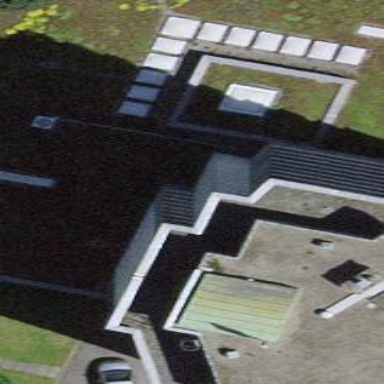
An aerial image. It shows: Bank building.